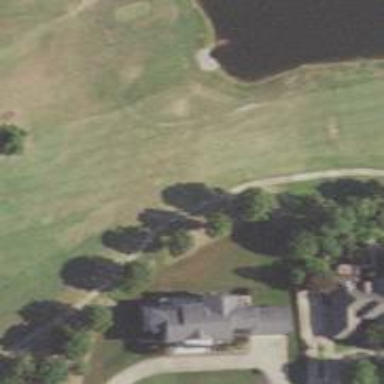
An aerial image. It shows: View of golf hole.